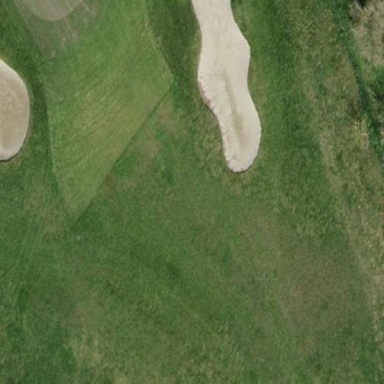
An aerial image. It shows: Grassy area designated as golf fairway.